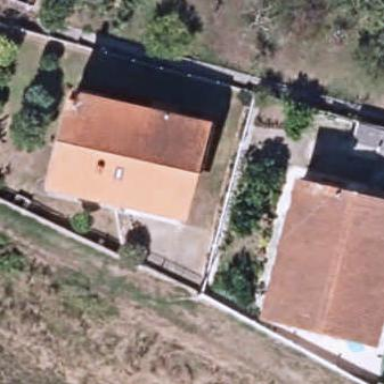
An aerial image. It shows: Simple and straightforward house.